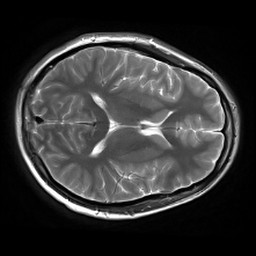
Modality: T2w
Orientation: axial
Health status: ill
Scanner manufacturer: siemens
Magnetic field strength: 3 T
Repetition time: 5 s
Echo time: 0.089 s